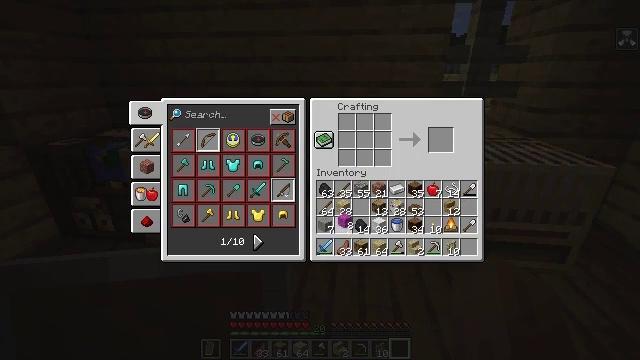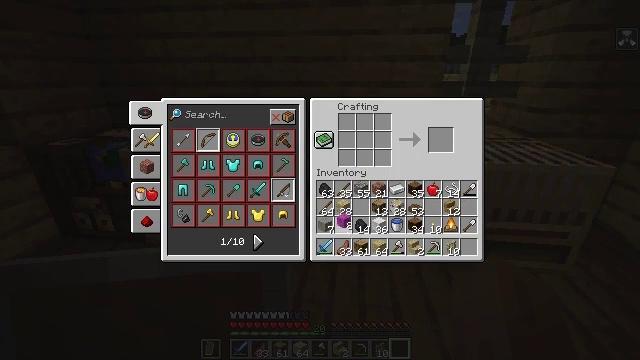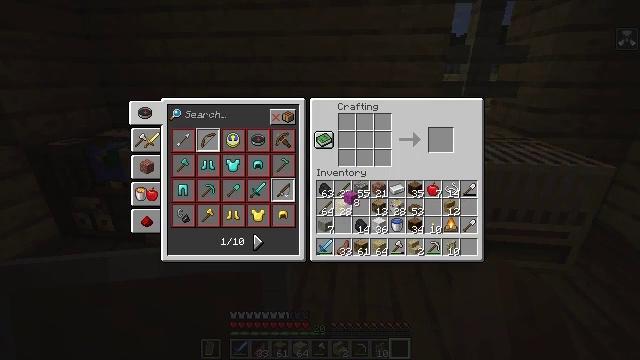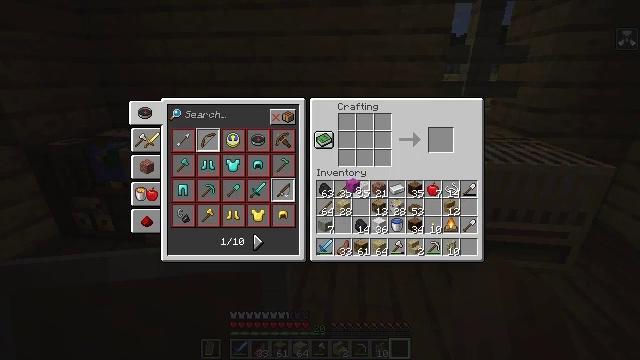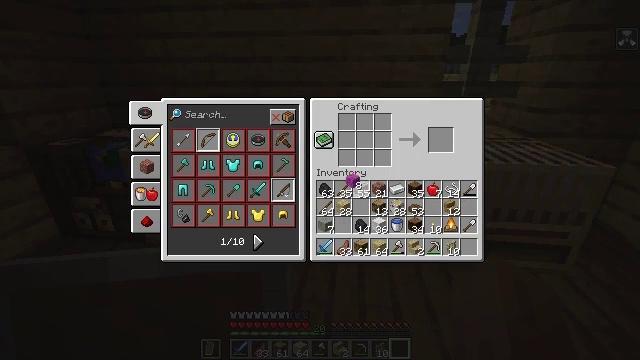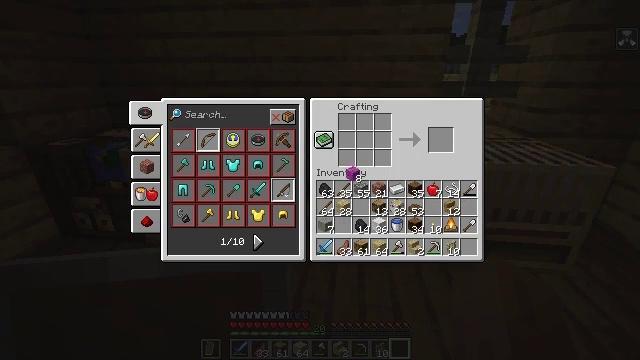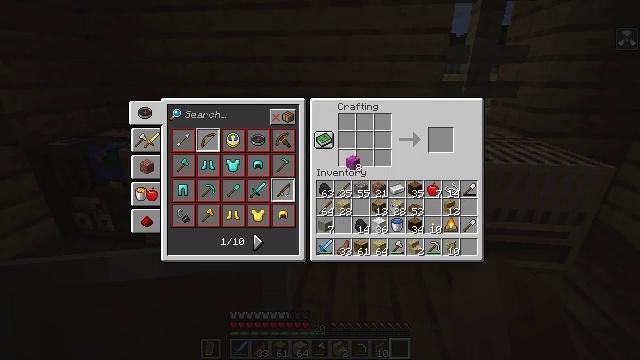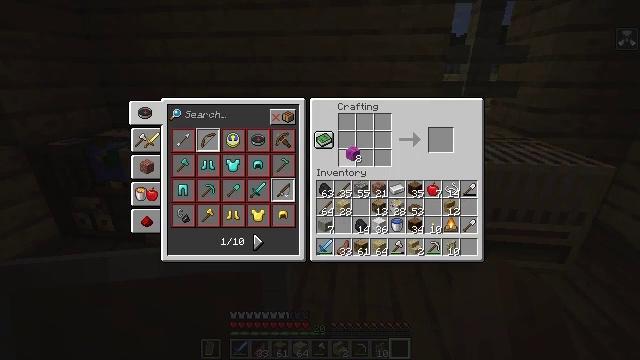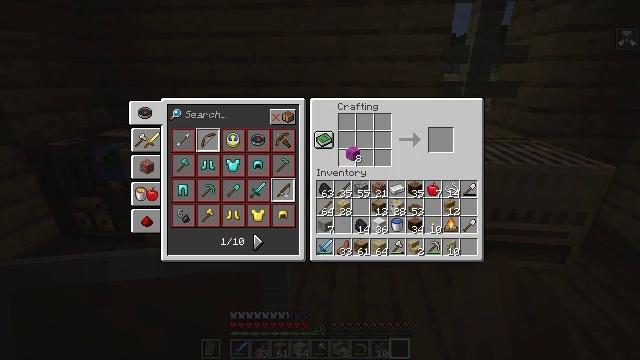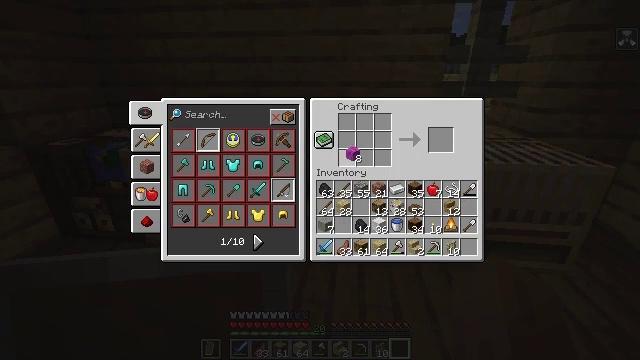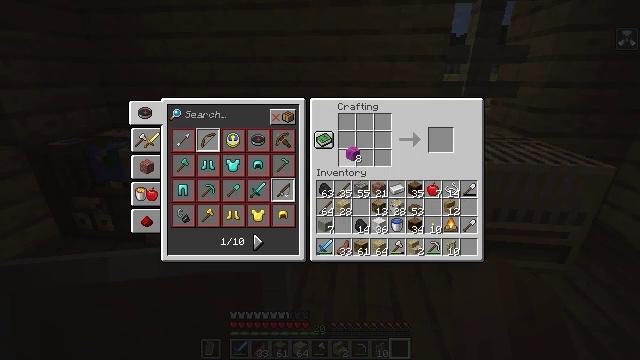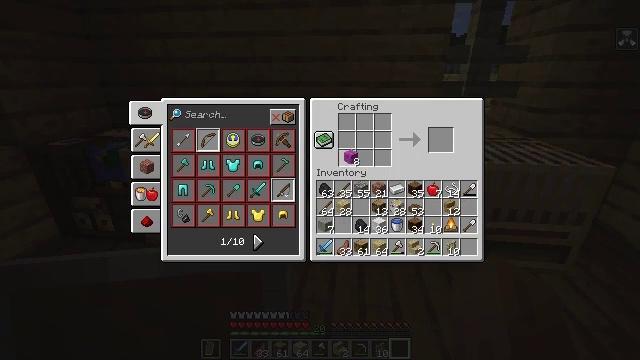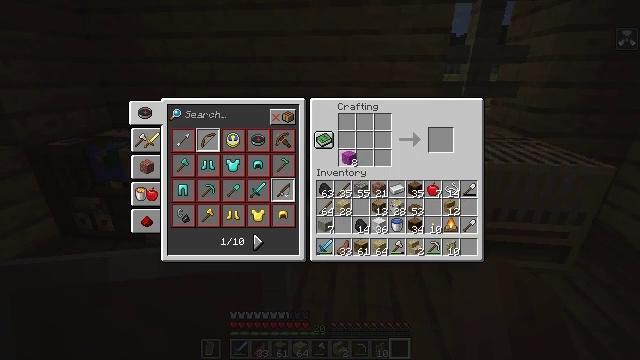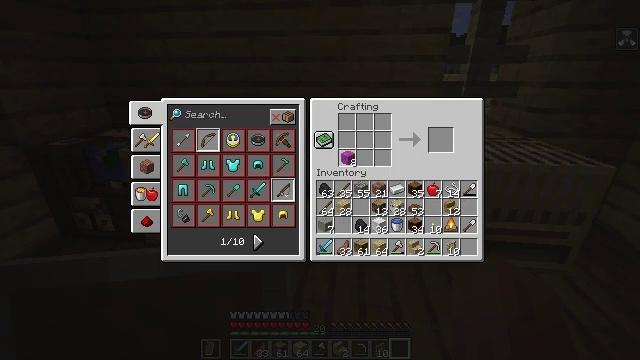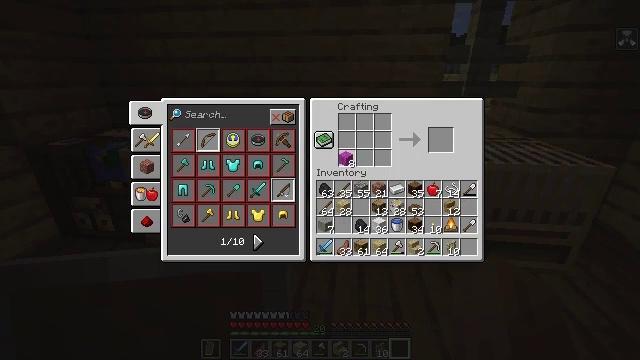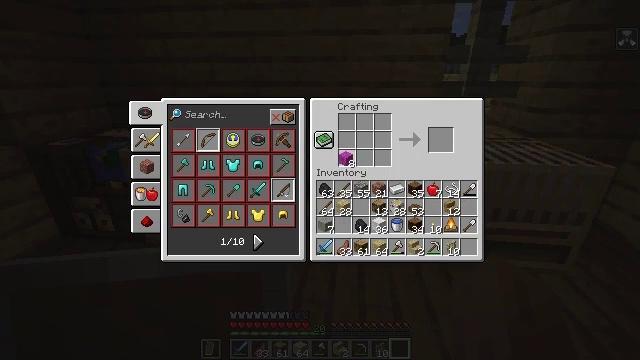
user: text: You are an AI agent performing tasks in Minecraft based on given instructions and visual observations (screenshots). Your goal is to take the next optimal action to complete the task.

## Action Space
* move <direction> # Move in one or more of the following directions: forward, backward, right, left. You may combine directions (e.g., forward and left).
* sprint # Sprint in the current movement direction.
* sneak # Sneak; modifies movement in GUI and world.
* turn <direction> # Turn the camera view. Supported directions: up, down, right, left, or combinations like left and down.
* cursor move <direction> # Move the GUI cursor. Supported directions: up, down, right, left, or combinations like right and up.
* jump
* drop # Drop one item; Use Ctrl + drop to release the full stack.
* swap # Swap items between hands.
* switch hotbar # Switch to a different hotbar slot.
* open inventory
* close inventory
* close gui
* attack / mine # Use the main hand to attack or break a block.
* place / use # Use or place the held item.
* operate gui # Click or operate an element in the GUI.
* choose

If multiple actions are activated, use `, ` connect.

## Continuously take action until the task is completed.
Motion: motion action
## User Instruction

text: Craft a magenta carpet with magenta-colored wool.
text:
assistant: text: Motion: operate gui
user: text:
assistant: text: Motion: cursor move up
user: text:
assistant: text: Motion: cursor move up
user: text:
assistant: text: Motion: no_op
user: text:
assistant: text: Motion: no_op
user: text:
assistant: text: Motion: cursor move up
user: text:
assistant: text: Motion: cursor move up
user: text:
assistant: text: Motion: no_op
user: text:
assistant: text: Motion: no_op
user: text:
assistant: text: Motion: no_op
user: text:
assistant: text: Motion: no_op
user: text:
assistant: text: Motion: no_op
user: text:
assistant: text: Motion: no_op
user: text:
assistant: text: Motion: no_op
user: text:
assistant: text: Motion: operate gui
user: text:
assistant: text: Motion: operate gui
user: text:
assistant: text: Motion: operate gui
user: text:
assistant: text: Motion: operate gui
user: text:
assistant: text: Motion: operate gui
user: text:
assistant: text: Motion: cursor move right, operate gui
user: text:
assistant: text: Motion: operate gui
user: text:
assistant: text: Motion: operate gui
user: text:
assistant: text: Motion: operate gui
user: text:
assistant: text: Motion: operate gui
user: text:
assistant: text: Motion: operate gui
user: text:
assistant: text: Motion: operate gui
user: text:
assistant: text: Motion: operate gui
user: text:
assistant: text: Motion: operate gui
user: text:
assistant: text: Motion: operate gui
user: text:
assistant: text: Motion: operate gui